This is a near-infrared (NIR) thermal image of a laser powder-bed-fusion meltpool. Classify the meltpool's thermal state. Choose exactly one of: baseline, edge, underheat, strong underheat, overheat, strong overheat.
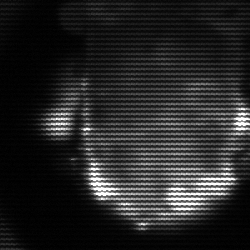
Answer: baseline